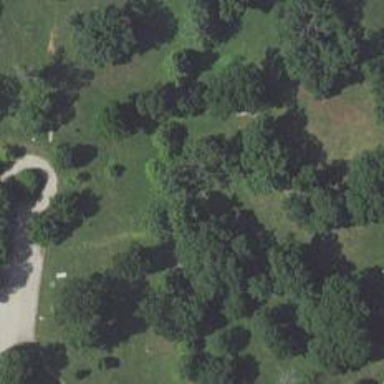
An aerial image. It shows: Disc golf hole.